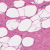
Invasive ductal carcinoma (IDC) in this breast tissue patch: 0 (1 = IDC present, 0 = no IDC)